Question:
Above you can see my DOM , how do I get to the input from the a tag as shown below. Note that the portion is repeated multiple times as it is derived from a repeater control.
I did post a similar question earlier , which I have flagged for deletion as the question seems to be confusing.
The target is a hidden field, and assume that I only know that the ID is suffixed with "AID". So how can i select it ?
here is what i have tried , but i know its wrong though
'''
var AnsID = $('*:hidden:first[id*="AID"]').prev("div");
'''
any help appreciated guys. thanks!
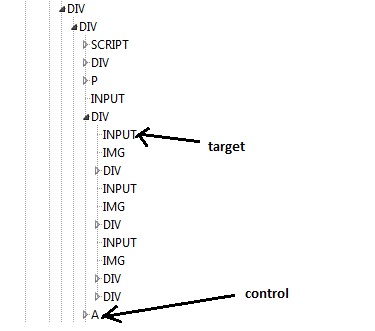
Answer: '''
$(this).prev('div').children('input[id*="AID"]:hidden:first');
'''
Where 'this' is the 'a' tag.
As you can see, I select the previous 'div' element, then I access the first hidden input child that contains 'aid' in the 'id' attribute.
This should work.